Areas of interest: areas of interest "Park and greenspace"
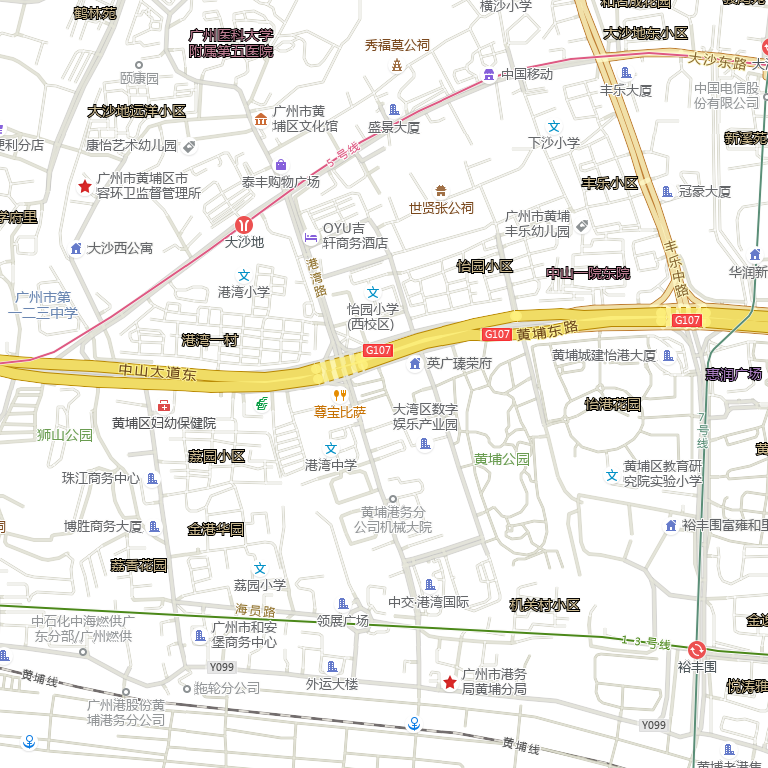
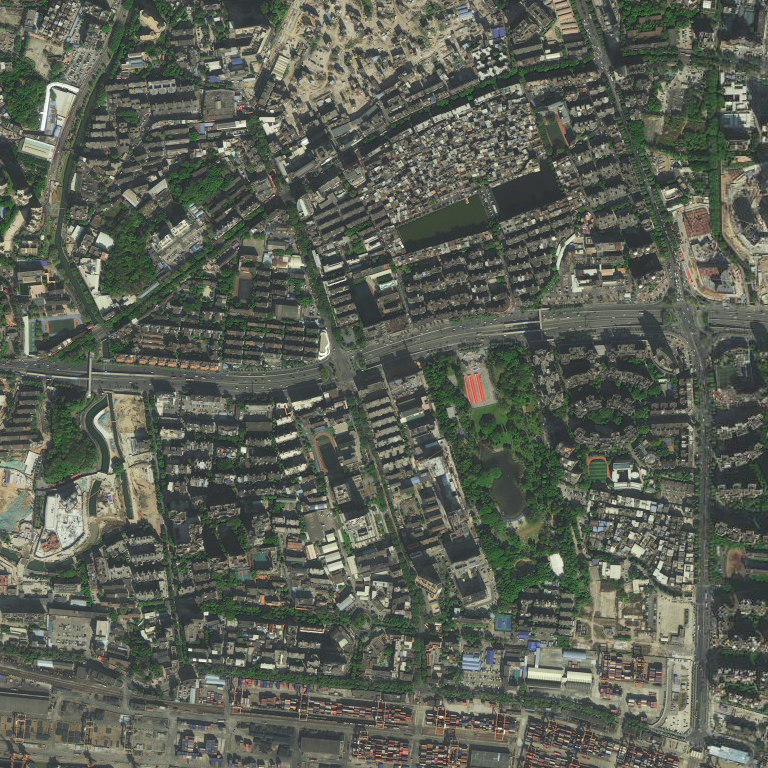